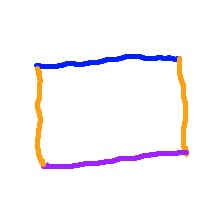
Shape: rectangle